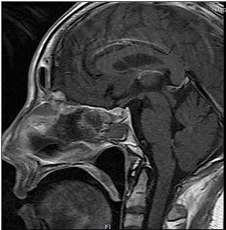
Radiology imaging of the patient and immunostaining for TSH in the pituitary tumor. (C) Postoperative MR image (T1-weight, sagittal view).
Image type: radiology (mri)